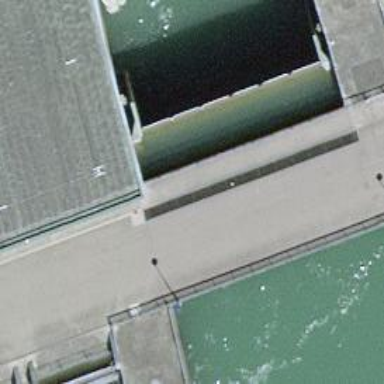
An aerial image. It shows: Weir in waterway.